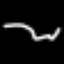
Label: squiggle